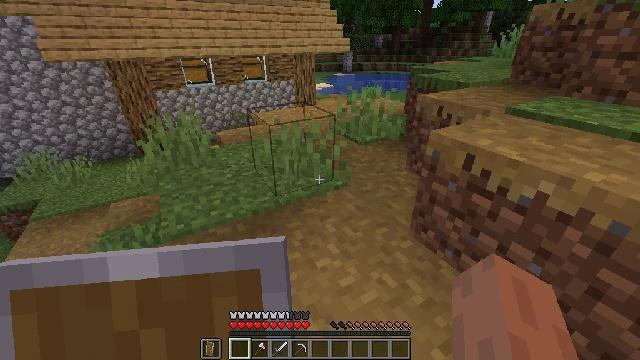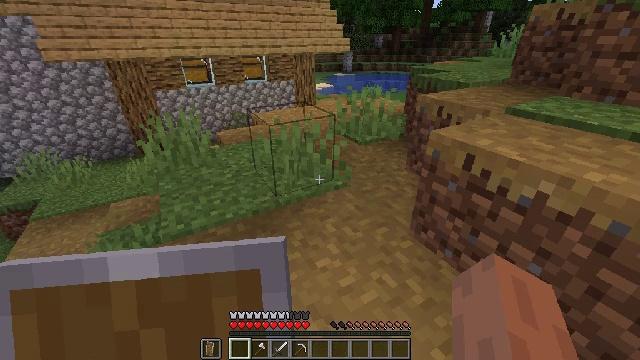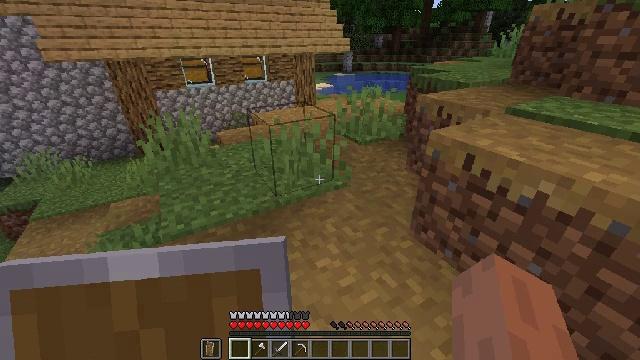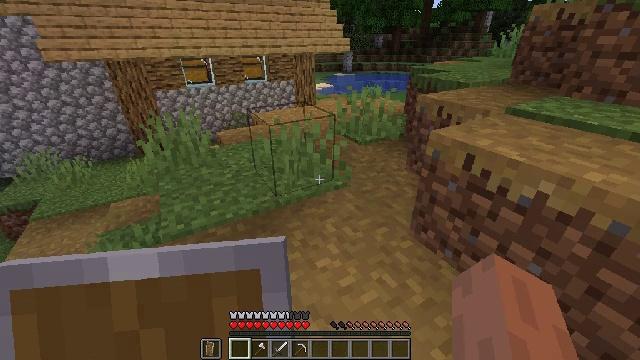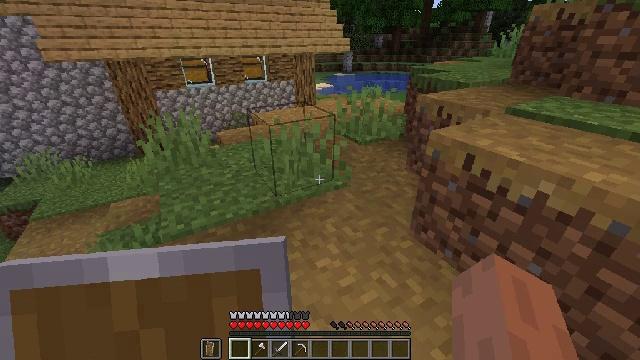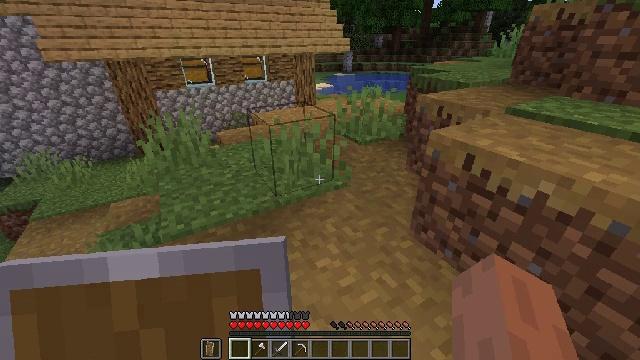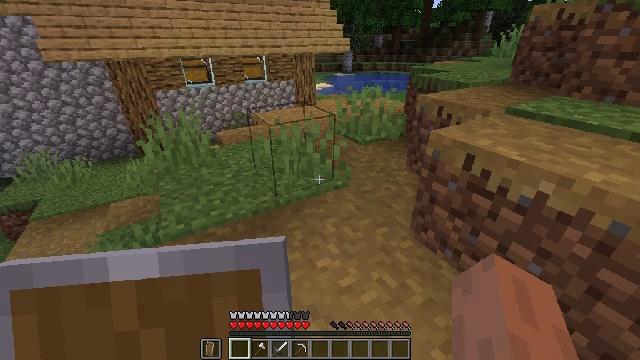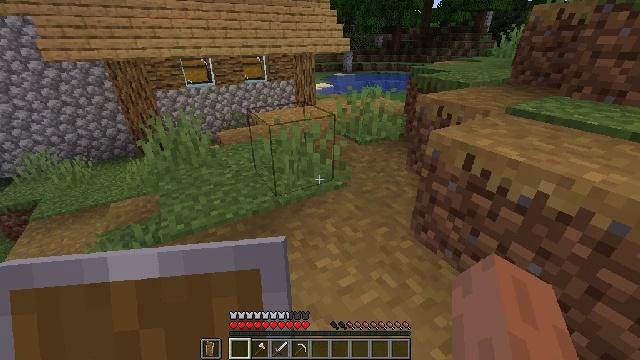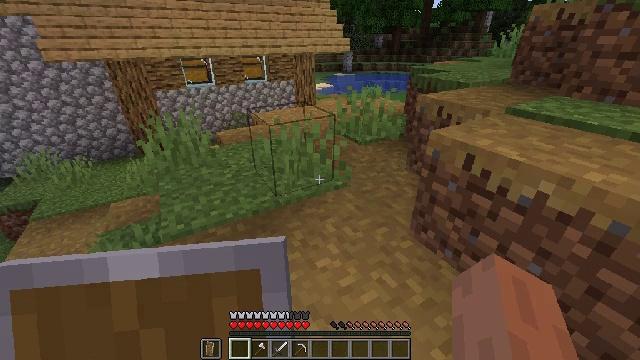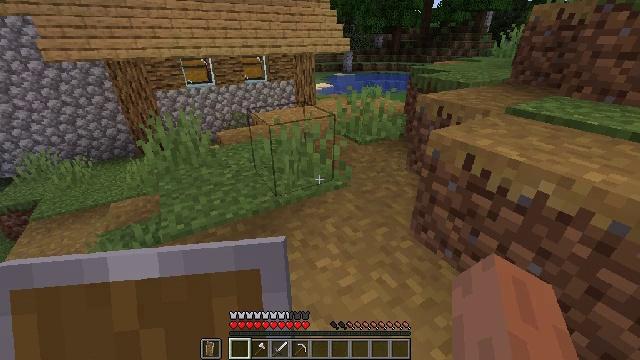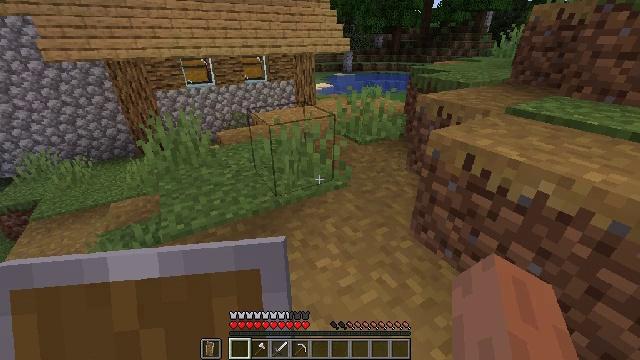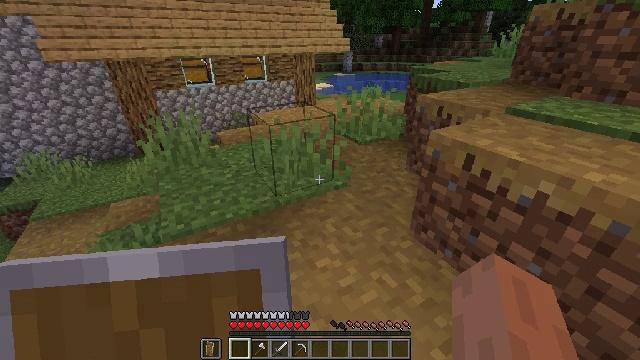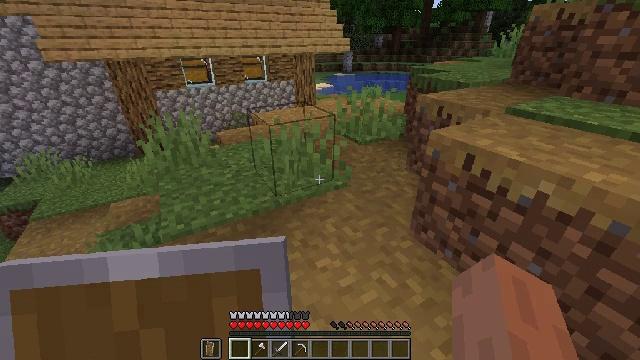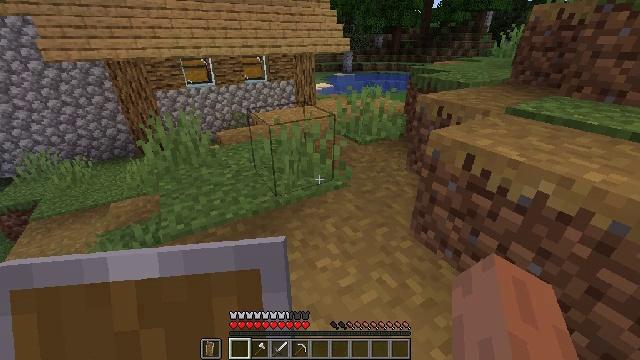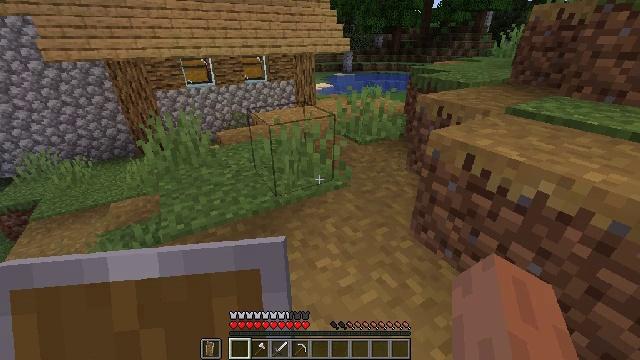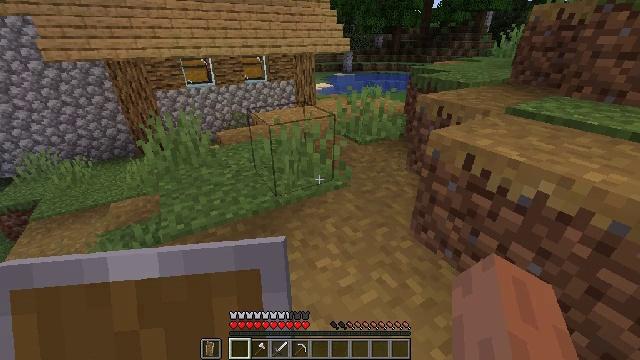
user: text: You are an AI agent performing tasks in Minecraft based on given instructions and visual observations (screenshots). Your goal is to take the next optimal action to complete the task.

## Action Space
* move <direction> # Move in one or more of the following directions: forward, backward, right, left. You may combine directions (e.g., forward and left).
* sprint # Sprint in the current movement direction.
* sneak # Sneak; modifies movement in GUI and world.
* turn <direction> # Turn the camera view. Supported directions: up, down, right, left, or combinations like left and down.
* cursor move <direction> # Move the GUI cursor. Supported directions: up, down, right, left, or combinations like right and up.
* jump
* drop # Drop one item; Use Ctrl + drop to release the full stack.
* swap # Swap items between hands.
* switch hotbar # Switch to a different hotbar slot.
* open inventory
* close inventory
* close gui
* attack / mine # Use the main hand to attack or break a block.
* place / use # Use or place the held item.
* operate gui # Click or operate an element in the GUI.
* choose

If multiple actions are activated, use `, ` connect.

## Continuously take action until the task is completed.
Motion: motion action
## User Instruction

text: craft item air
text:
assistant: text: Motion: no_op
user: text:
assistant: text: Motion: no_op
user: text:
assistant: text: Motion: no_op
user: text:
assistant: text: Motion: no_op
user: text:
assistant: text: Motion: no_op
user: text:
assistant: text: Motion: no_op
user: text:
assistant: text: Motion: no_op
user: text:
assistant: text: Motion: no_op
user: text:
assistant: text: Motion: no_op
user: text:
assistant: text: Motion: no_op
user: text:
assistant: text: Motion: no_op
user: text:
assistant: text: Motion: no_op
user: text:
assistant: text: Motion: no_op
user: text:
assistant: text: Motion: no_op
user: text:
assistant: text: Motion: no_op
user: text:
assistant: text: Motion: no_op
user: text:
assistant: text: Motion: no_op
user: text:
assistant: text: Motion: no_op
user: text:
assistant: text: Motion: no_op
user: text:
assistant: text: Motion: no_op
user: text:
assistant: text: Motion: no_op
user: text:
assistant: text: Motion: no_op
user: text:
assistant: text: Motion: no_op
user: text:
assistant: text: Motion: no_op
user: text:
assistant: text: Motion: no_op
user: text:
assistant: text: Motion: no_op
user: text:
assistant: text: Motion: no_op
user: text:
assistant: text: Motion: no_op
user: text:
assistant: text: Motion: no_op
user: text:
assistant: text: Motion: no_op